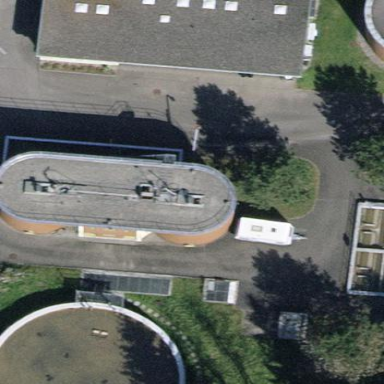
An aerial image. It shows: Building.